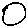
Label: circle